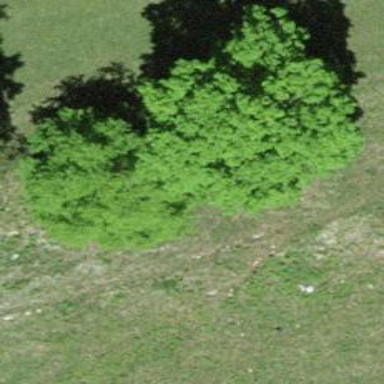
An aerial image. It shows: Agricultural area with deciduous broadleaved trees.